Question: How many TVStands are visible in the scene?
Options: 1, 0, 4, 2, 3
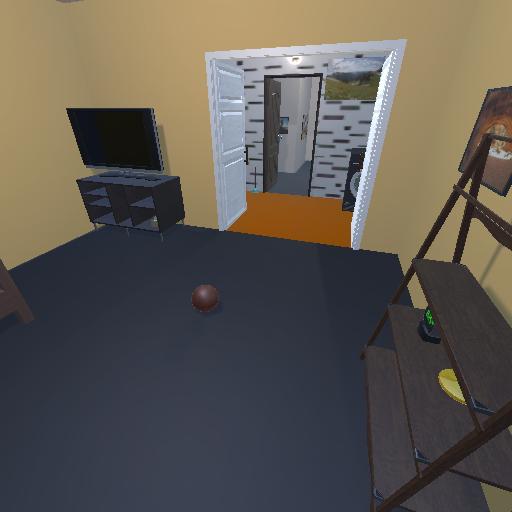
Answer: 1